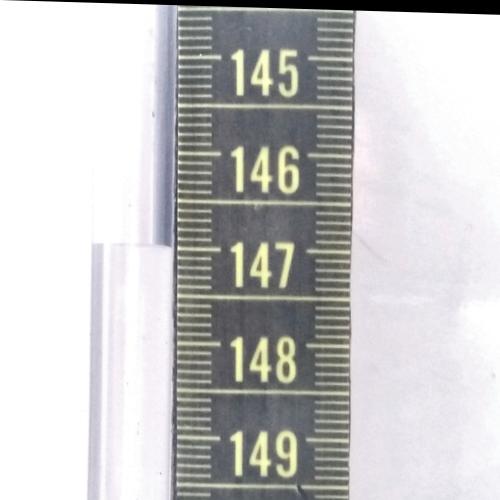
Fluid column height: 147.0 cm